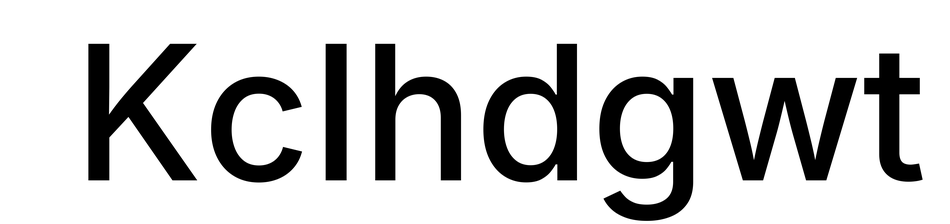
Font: Inter_Medium